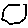
Label: hexagon